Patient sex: M
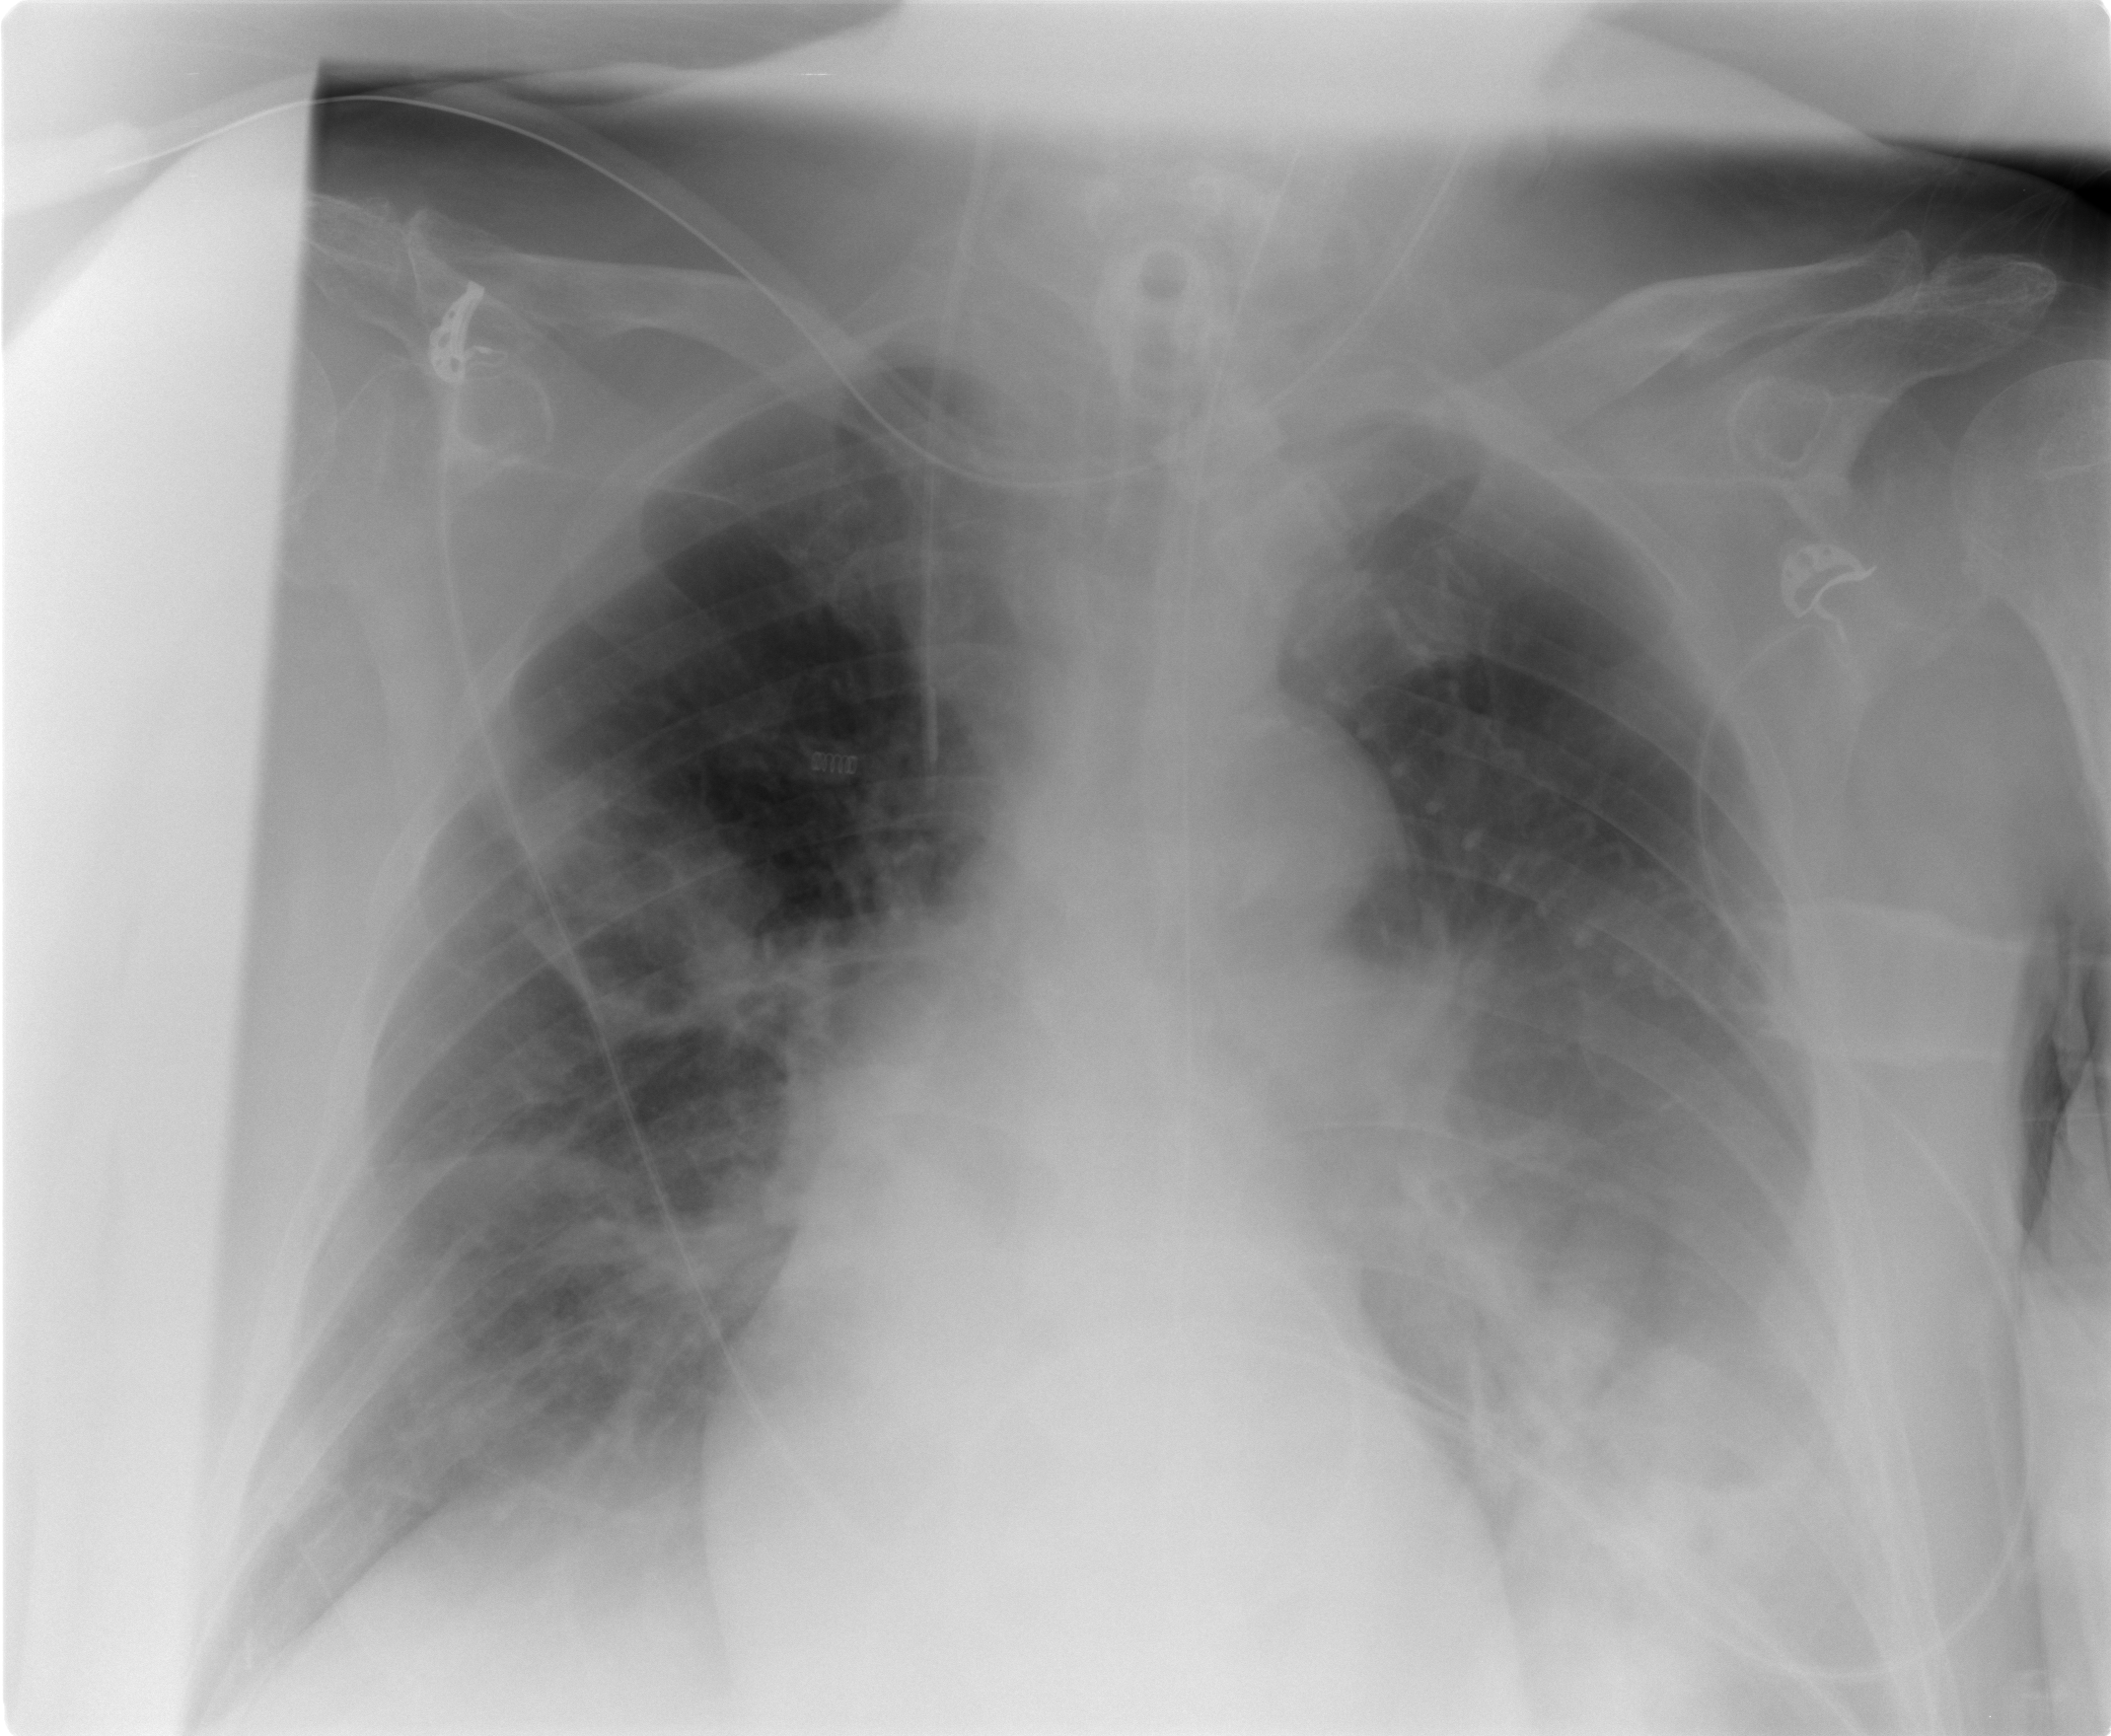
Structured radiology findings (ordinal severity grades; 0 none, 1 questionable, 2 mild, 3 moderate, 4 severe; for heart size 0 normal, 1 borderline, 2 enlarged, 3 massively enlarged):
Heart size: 0
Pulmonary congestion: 1
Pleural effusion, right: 2
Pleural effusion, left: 3
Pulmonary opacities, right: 3
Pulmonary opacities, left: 3
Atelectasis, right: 2
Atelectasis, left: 3